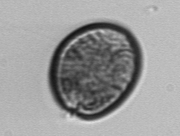
Label: Prorocentrum